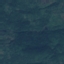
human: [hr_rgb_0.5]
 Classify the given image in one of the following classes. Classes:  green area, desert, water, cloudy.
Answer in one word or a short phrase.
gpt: green area